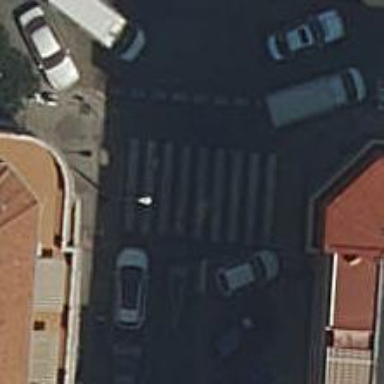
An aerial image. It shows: Zebra crossing on the road.